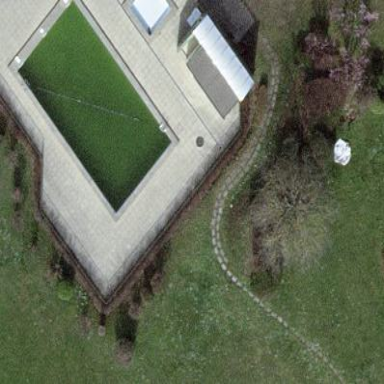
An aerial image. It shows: Swimming pool within leisure land area designed for swimming activities.